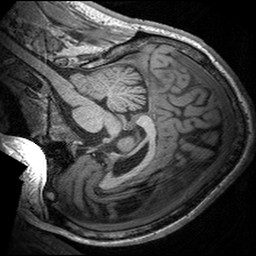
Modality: T1w
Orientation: sagittal
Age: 30
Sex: male
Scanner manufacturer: siemens
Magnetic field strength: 3 T
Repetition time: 2.53 s
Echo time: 0.00299 s